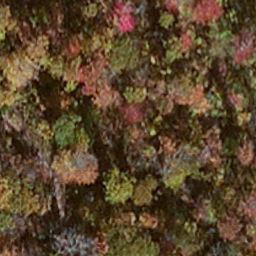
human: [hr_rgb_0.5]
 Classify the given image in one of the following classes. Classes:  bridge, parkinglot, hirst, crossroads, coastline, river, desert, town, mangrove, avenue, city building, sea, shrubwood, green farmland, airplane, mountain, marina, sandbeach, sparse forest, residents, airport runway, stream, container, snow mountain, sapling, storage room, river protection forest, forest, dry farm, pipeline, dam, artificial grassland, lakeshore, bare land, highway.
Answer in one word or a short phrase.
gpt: mangrove